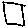
Label: square